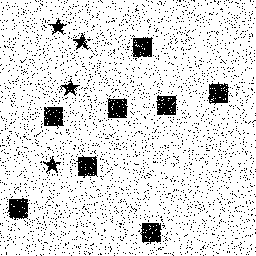
Squares: 8
Triangles: 0
Stars: 4
Total shapes: 12